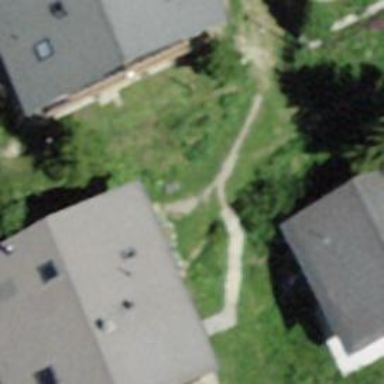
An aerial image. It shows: Unpaved driveway with service road designation.